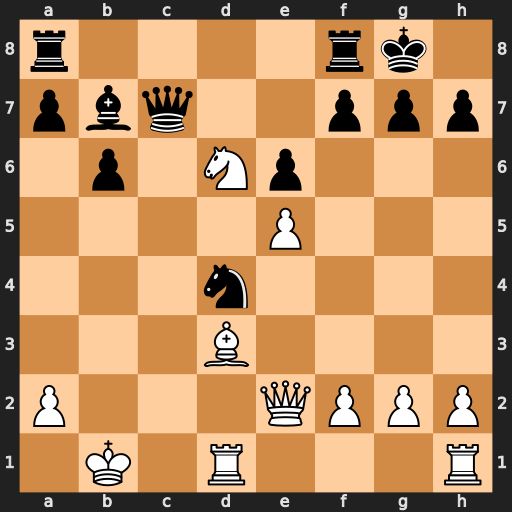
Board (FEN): r4rk1/pbq2ppp/1p1Np3/4P3/3n4/3B4/P3QPPP/1K1R3R
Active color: w
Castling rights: -
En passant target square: -
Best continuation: Bxh7+ Kxh7 Rxd4